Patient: sex F, age 57
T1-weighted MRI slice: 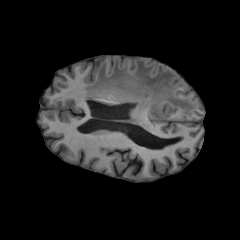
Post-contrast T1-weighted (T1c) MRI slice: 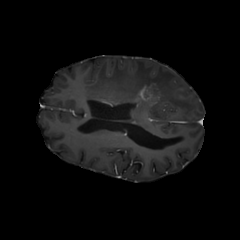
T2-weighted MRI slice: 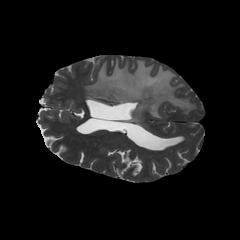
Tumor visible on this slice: yes
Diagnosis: Glioblastoma, IDH-wildtype
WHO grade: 4